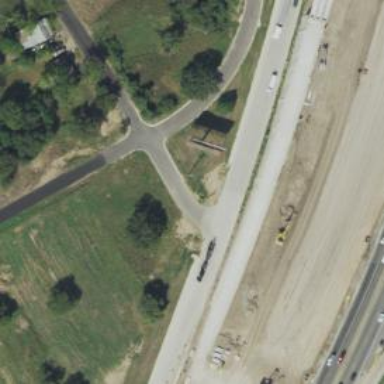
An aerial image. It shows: Secondary road with frontage access.